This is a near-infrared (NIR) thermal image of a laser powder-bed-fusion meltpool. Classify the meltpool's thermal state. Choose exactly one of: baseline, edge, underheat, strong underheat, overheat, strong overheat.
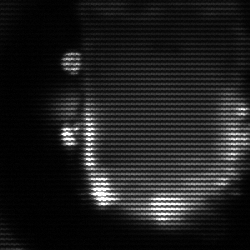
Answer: baseline